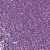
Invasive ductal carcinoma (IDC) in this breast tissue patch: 1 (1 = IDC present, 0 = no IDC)